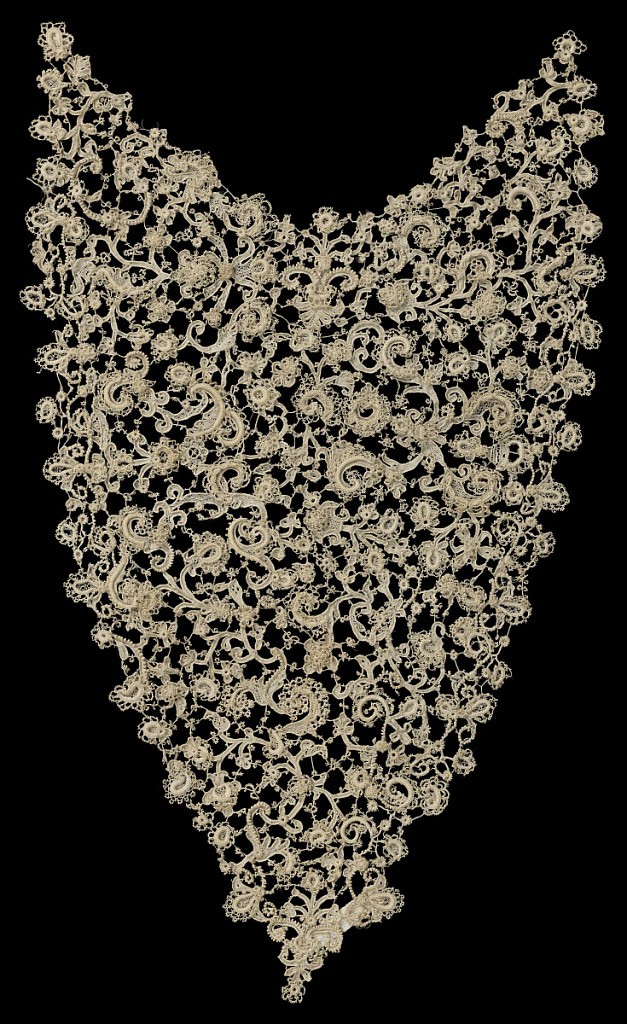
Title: Panel
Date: early 18th century
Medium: linen Technique: needle lace
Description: Pointed fragment that may be part of a stomacher. Fleur volantes, cordonnet, portes, and gaze quadrillée. Style of lace commonly called Rosaline.